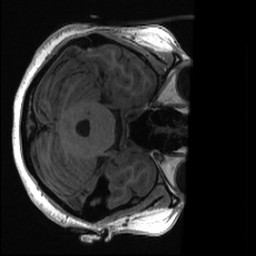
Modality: T1w
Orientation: axial
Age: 19
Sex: female